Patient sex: M
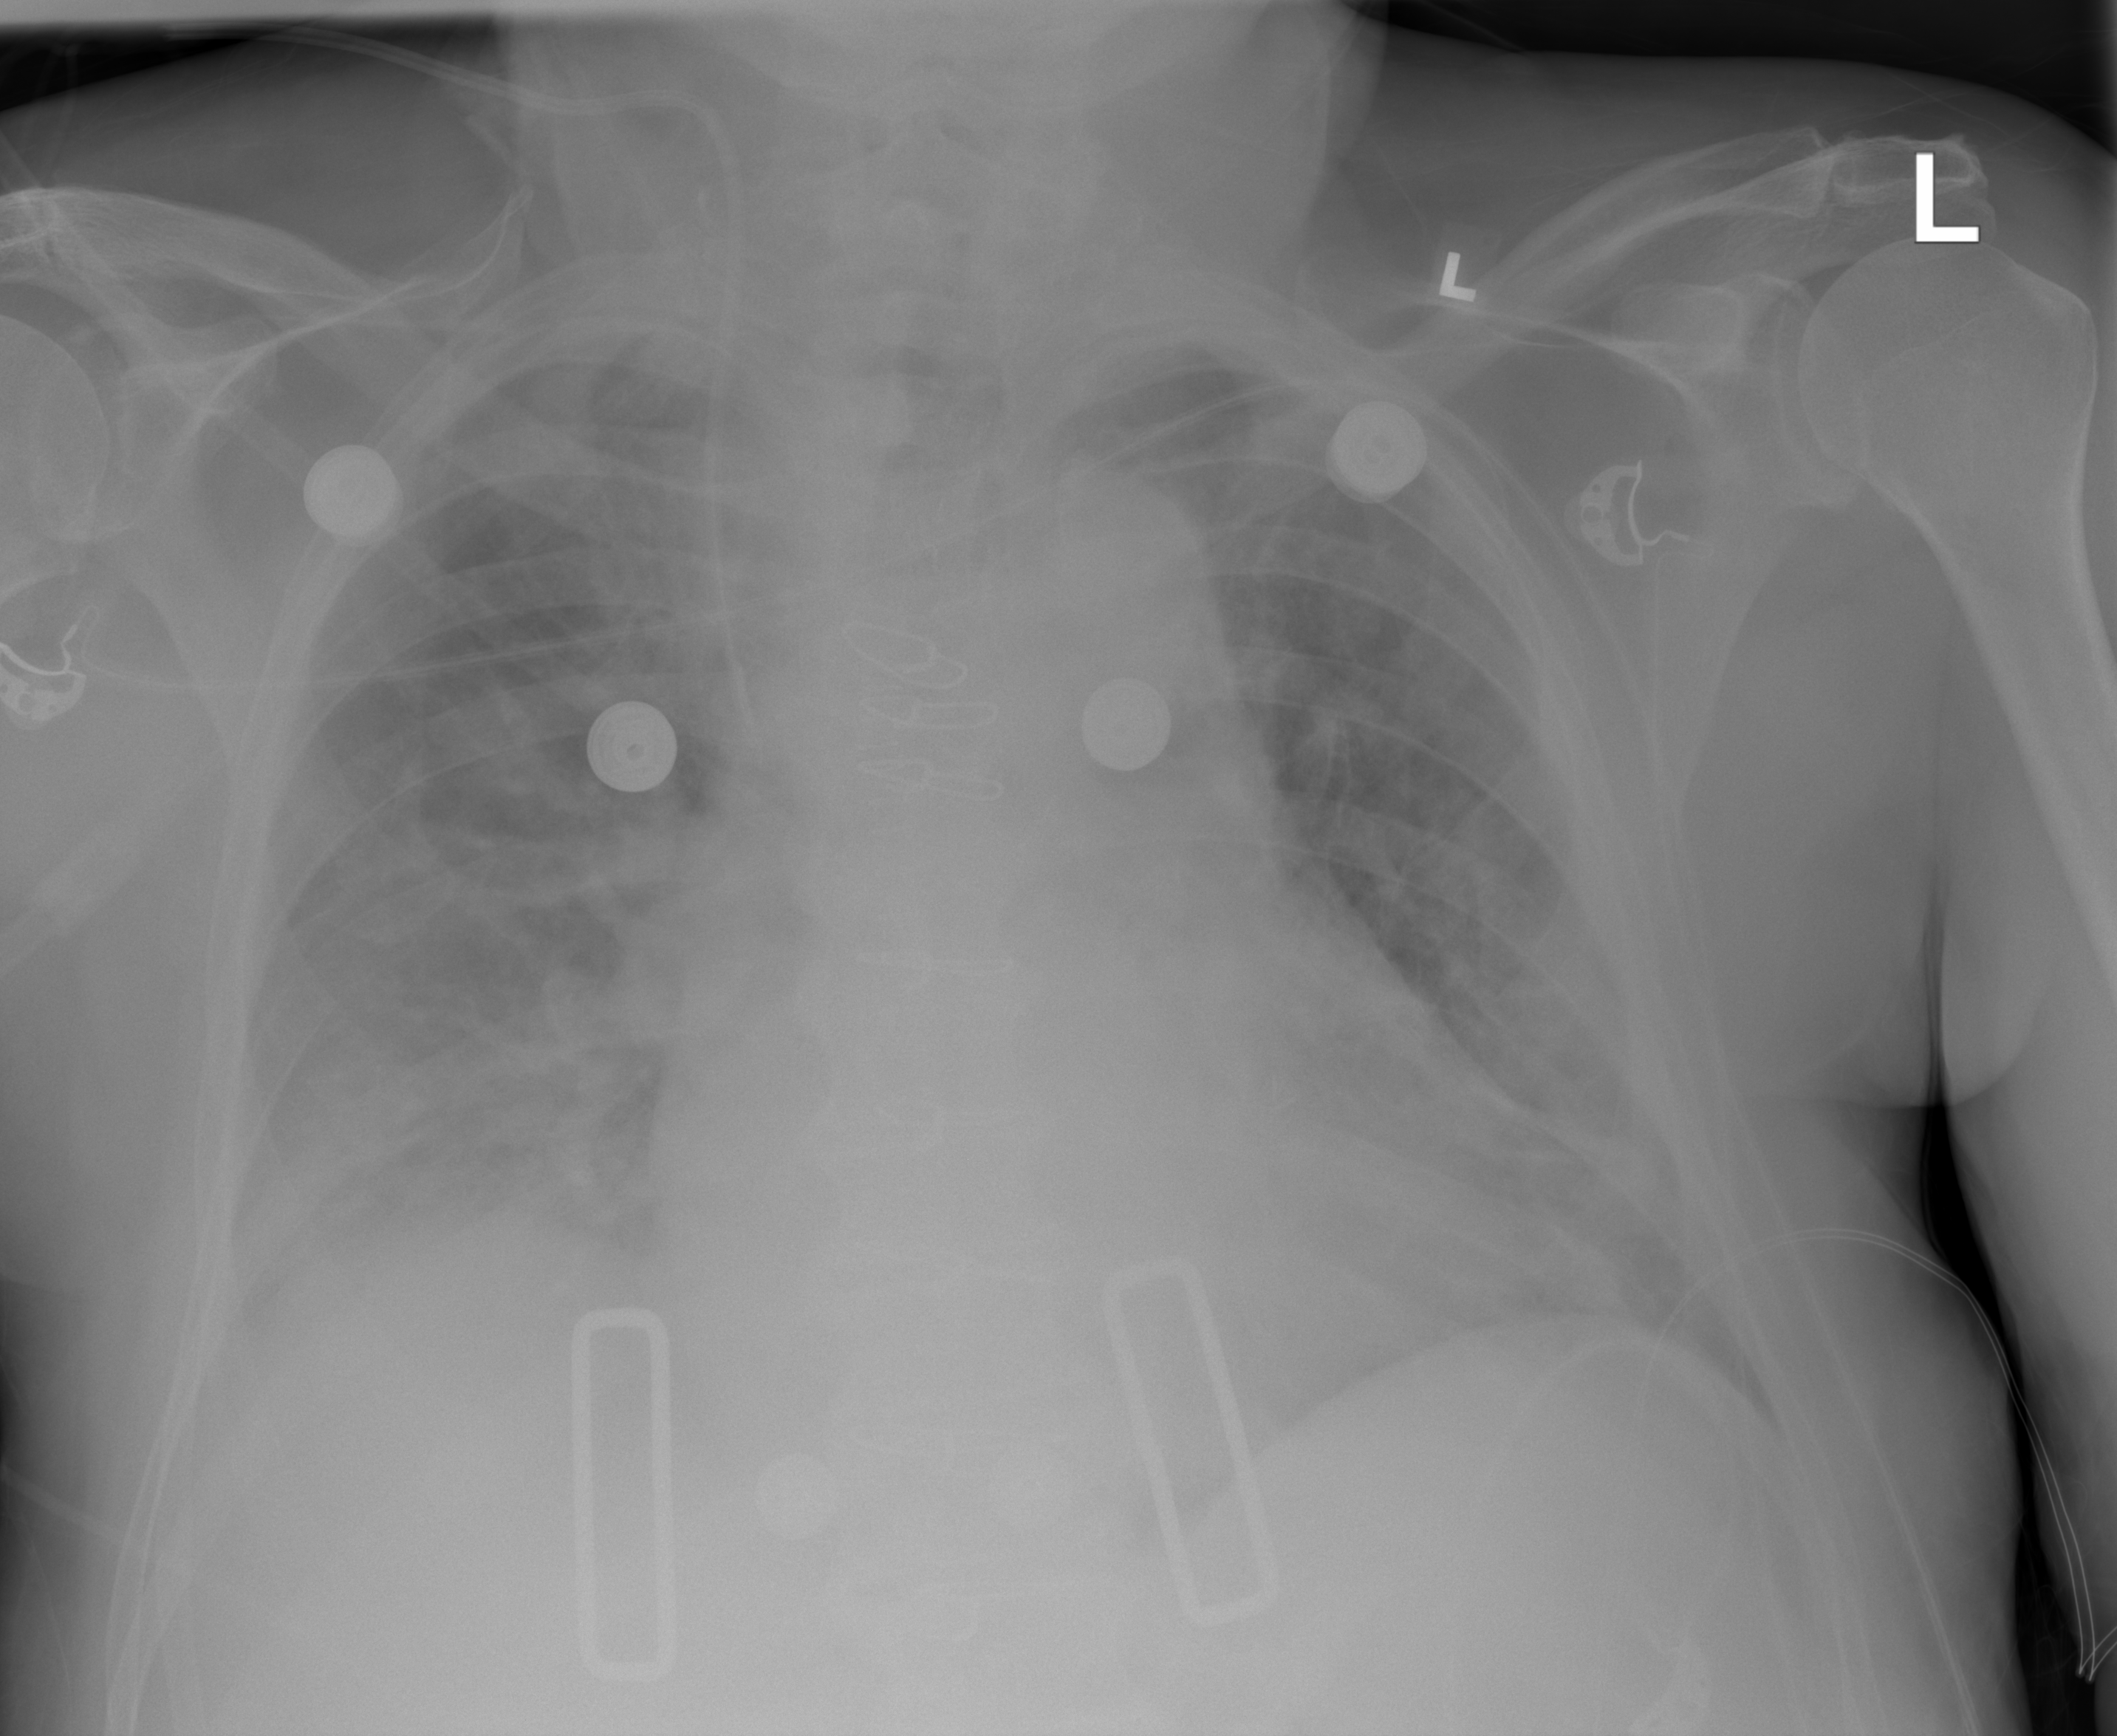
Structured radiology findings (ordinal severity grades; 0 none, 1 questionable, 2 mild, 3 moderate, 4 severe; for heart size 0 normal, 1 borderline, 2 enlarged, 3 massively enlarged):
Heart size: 2
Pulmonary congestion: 3
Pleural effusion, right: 2
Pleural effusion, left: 2
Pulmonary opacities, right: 3
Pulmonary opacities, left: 2
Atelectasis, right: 2
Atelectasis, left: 2